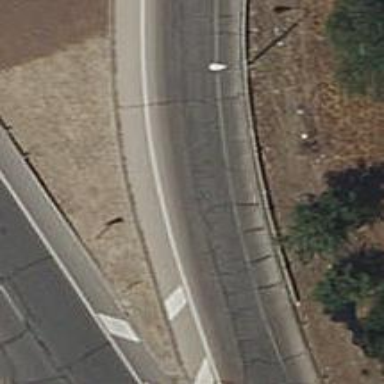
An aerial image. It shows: Trunk link highway.